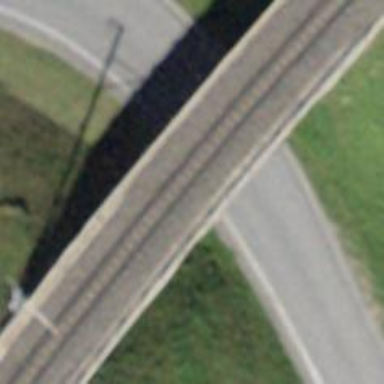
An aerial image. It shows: Narrow-gauge railway bridge with contact line electrification.